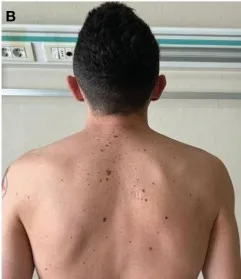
Facial and body appearance of the patient. Physical examination showed multiple nevi The patient also showed chest deformity (superior pectus carinatum and inferior pectus excavatum) with widely spaced and low-set nipples (C, D).
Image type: medical_photograph (skin_photograph)